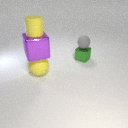
large yellow rubber sphere below small yellow rubber cylinder